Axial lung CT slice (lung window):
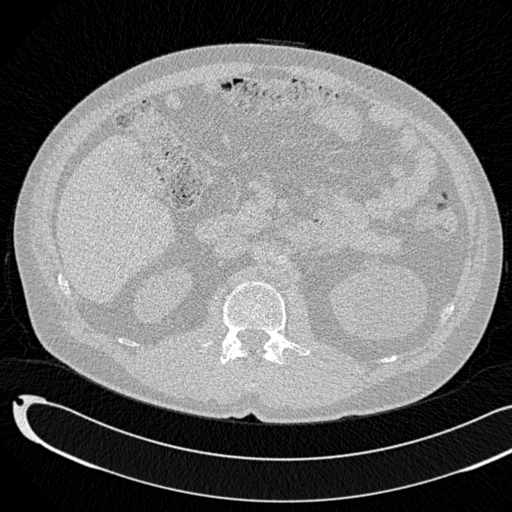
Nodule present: no